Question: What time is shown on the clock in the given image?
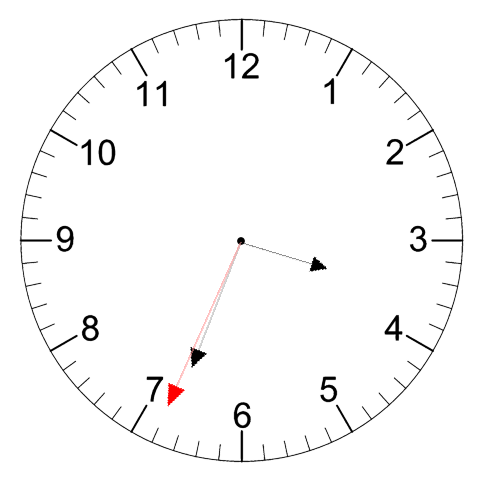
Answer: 03:33:34